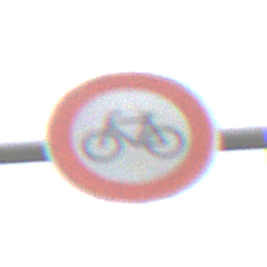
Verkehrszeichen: VerbotRadverkehr
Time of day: Midday
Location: Outdoor (Suburban)
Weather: Overcast
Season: NotSpecified
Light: Natural